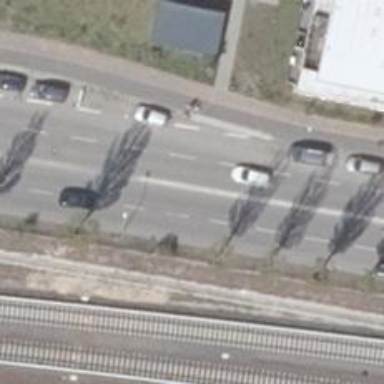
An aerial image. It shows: Primary highway with separate asphalt sidewalks.